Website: lowes
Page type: billing-address
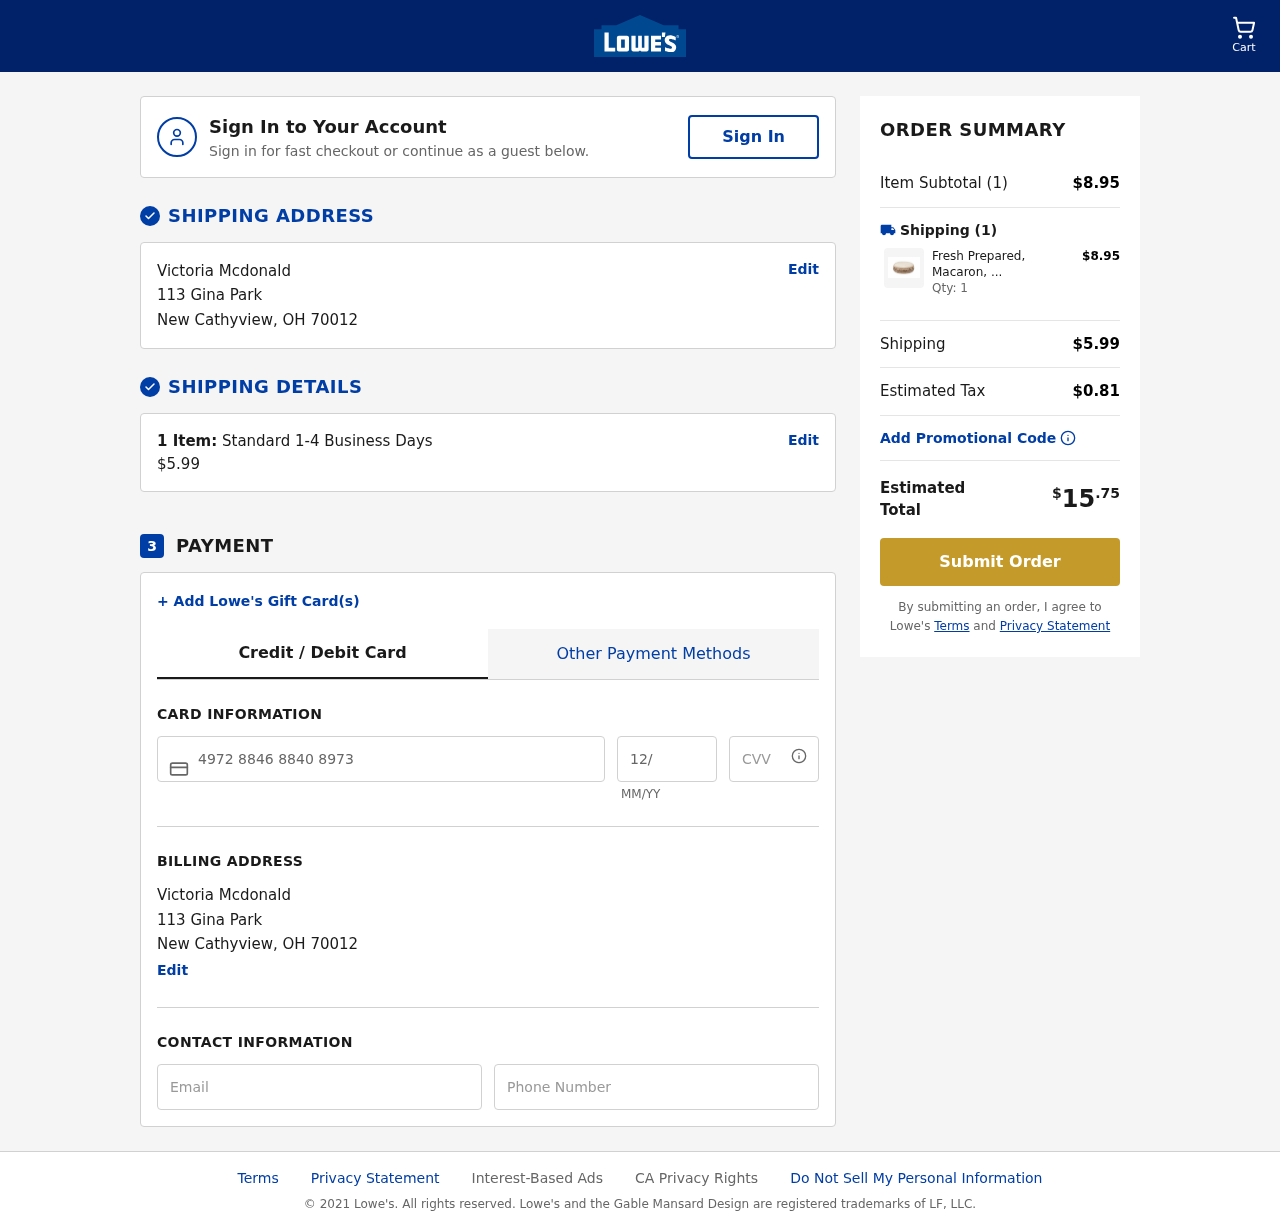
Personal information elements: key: PII_CARD_CVV
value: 730
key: PII_CARD_EXPIRY
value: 12/26
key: PII_CARD_NUMBER
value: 4972 8846 8840 8973
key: PII_CITY
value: New Cathyview
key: PII_EMAIL
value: vmcdonald@hotmail.com
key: PII_FULLNAME
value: Victoria Mcdonald
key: PII_PHONE
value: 8516652582
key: PII_POSTCODE
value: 70012
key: PII_STATE_ABBR
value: OH
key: PII_STREET
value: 113 Gina Park
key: PII_FULLNAME2
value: Victoria Mcdonald
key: PII_STREET2
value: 113 Gina Park
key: PII_CITY2
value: New Cathyview
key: PII_STATE_ABBR2
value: OH
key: PII_POSTCODE2
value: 70012
Product elements: key: PRODUCT1_NAME
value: Fresh Prepared, Macaron, Salted Caramel, 1.9 Oz (3 count)
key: PRODUCT1_PRICE
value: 8.95
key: PRODUCT1_QUANTITY
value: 1
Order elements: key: ORDER_NUM_ITEMS
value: Cart
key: ORDER_NUM_ITEMS
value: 1 Item:
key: ORDER_NUM_ITEMS
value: Item Subtotal (1)
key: ORDER_SHIPPING_COST
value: $5.99
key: ORDER_SUBTOTAL
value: $8.95
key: ORDER_TAX
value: $0.81
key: ORDER_TOTAL
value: $15.75